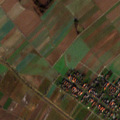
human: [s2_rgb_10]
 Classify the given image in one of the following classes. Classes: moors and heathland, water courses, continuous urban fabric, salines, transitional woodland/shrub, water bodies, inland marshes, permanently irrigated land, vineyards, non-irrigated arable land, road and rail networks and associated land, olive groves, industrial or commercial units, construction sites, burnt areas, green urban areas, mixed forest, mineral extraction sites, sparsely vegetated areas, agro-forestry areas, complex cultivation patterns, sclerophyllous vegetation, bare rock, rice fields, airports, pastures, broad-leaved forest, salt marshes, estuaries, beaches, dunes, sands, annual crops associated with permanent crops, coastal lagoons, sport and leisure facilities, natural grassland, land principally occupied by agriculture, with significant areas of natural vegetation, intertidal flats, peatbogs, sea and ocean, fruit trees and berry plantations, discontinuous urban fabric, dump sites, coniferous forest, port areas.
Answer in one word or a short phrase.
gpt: discontinuous urban fabric, non-irrigated arable land, complex cultivation patterns, coniferous forest, mixed forest